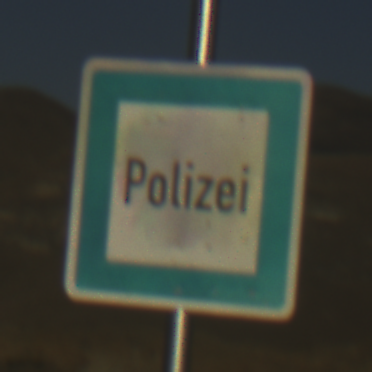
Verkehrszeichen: Polizei
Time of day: SunriseSunset
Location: Outdoor (Nature)
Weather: Clear
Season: NotSpecified
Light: Natural